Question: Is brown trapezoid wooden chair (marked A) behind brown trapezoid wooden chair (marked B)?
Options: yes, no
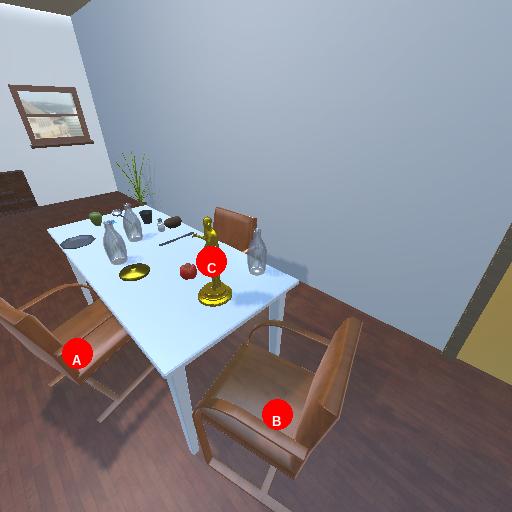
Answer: yes